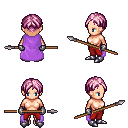
a pixel art fantasy rpg character, female body template, human, light skin, lavender cape, red pants, pink parted hairstyle, metal gloves, metal boots, spear, four views (front, back, left, right), 2x2 character sprite sheet, small pixel art, hard edges, no anti-aliasing